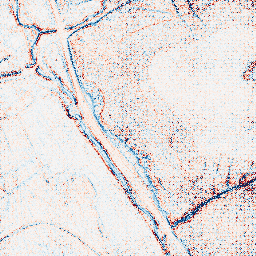
Category: edge_preserving
Decomposition family: anisotropic_diffusion
Decomposition parameters: iterations: 5
kappa: 10
gamma: 0.15
Upsampling method: regularized
Upsampling parameters: scale: 4
lambda_reg: 0.1
Upsampling scale: 4